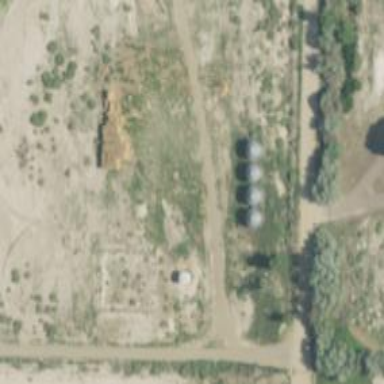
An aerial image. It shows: Silo.